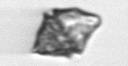
Label: Kryptoperidinium_triquetrum